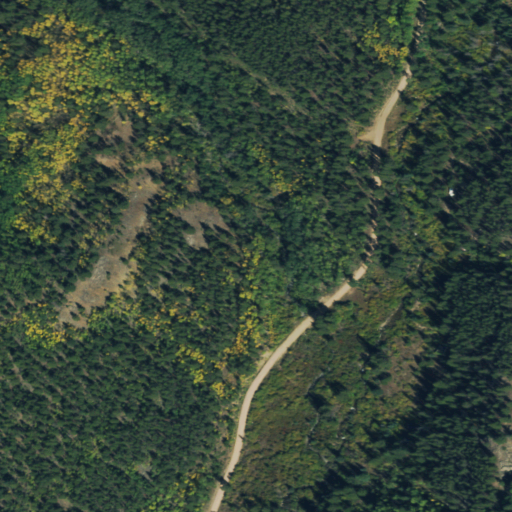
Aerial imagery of valley in Colorado named Boulder Gulch containing evergreen forest, deciduous forest, woody wetlands, herbaceous wetlands, mixed forest, and shrub